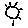
Label: sun